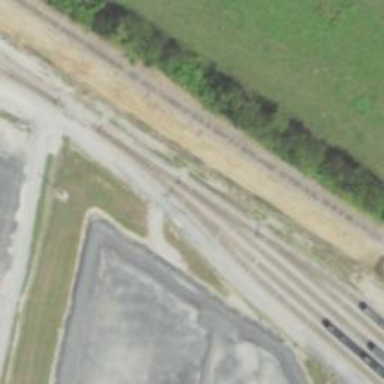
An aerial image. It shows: Railway spur service.